Modality: unknown
Slice 44 of 93
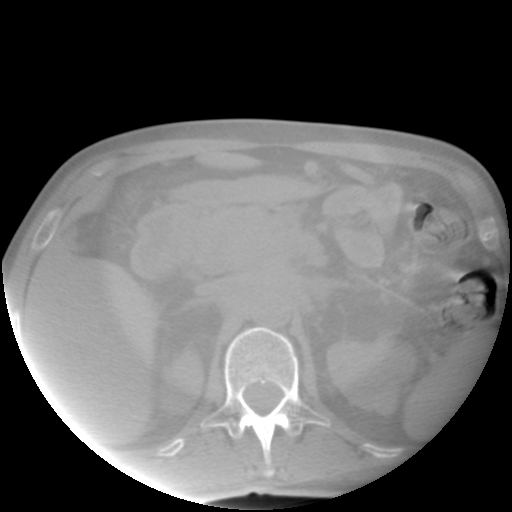